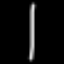
Label: line